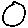
Label: circle